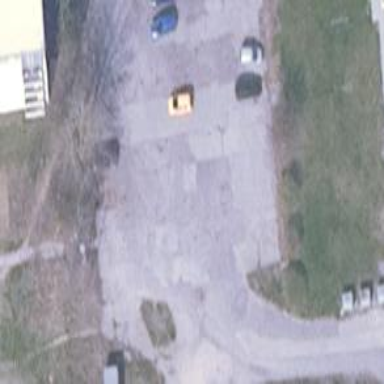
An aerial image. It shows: Parking area with surface.